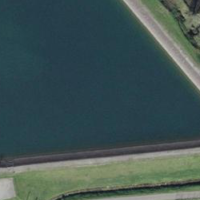
EUNIS habitat code: 14
Species observed at this site:
Hirundo rustica